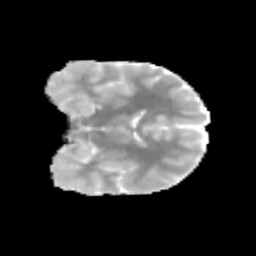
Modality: MD
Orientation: coronal
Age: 12
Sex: male
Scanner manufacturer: siemens
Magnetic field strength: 3 T
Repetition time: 3.8 s
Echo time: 0.07 s